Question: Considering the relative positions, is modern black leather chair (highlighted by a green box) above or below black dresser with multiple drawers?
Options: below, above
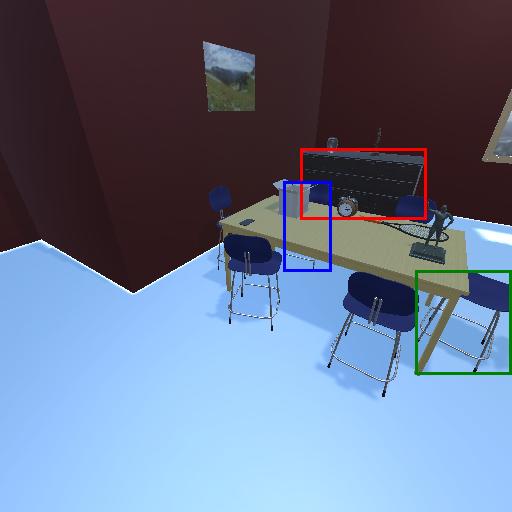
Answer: below